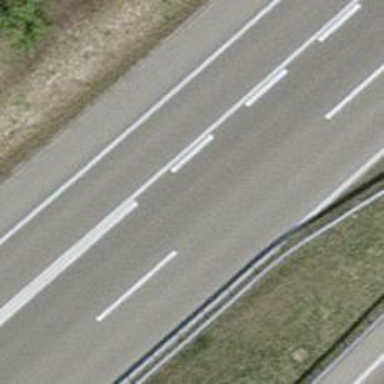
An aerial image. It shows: View of motorway.